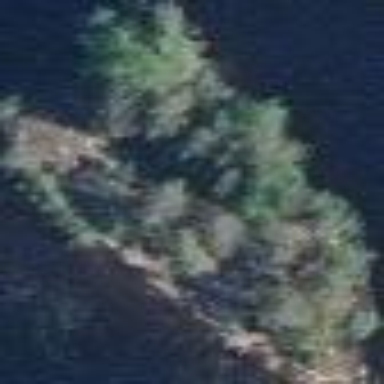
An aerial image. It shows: Islet surrounded by woodland.